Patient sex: M
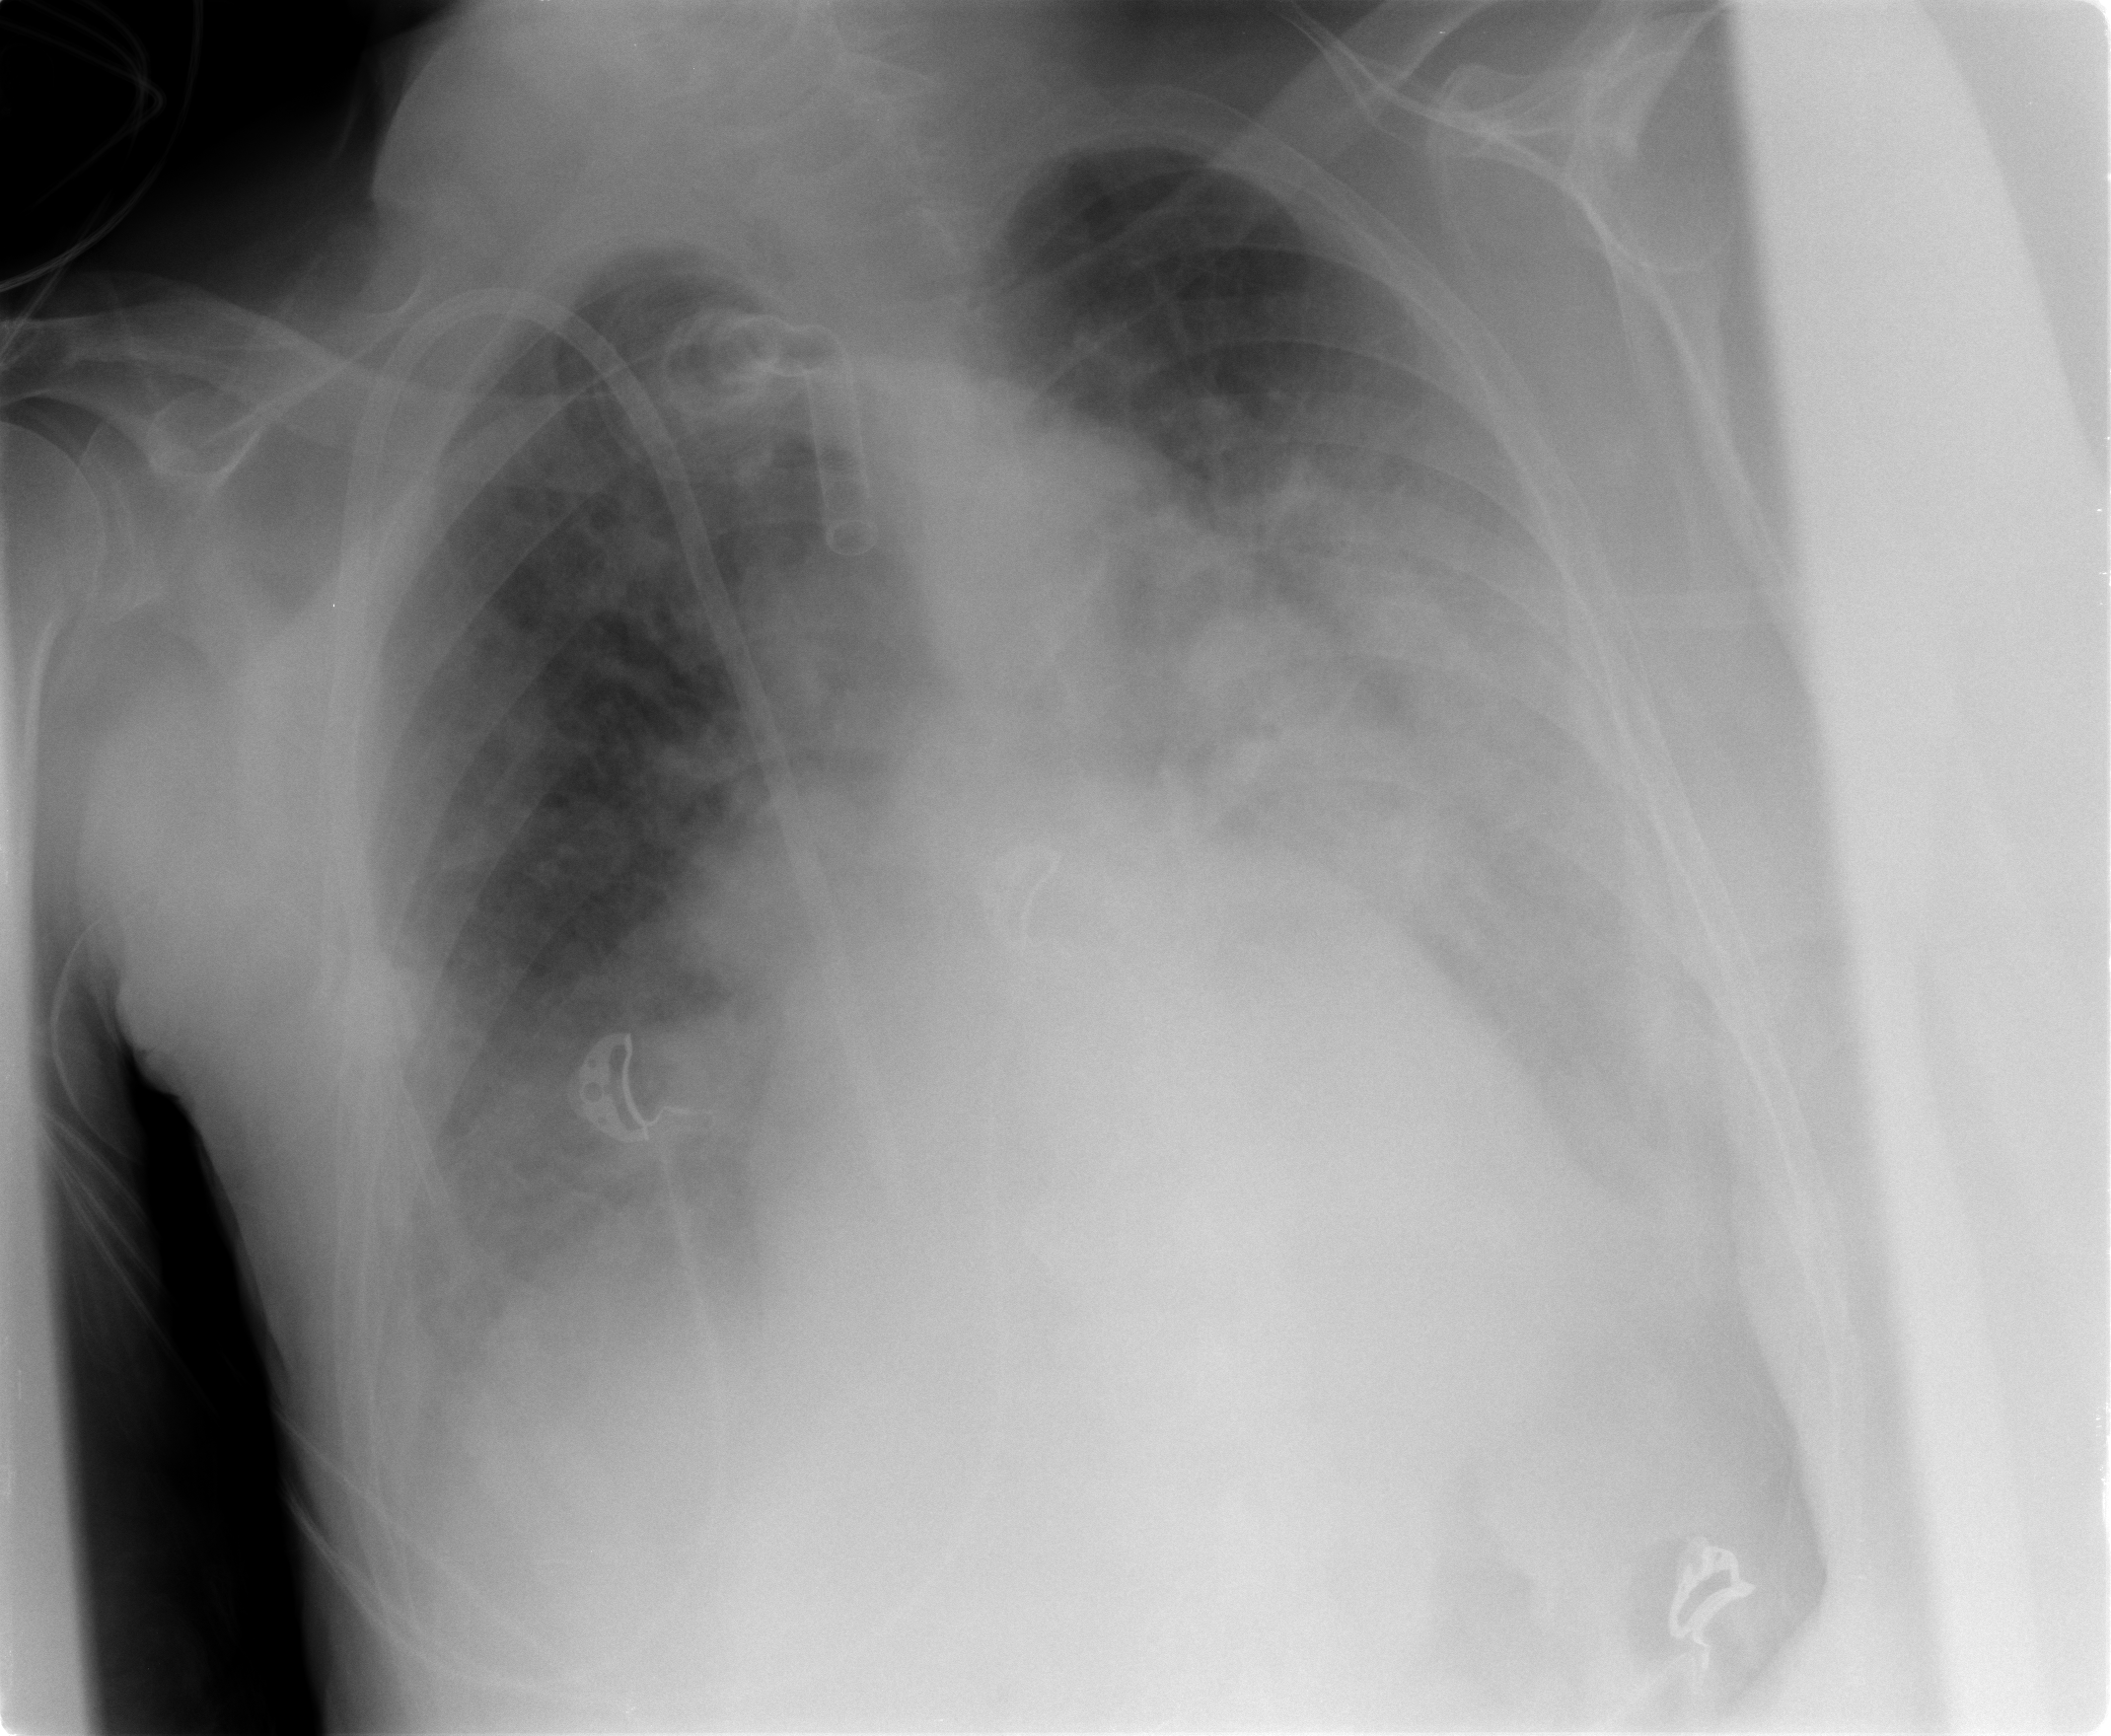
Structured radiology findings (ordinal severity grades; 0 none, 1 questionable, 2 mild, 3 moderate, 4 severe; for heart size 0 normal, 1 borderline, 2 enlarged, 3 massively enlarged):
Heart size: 2
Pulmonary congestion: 3
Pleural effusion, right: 2
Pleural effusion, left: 3
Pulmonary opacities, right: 2
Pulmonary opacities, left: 3
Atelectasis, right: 2
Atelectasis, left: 2